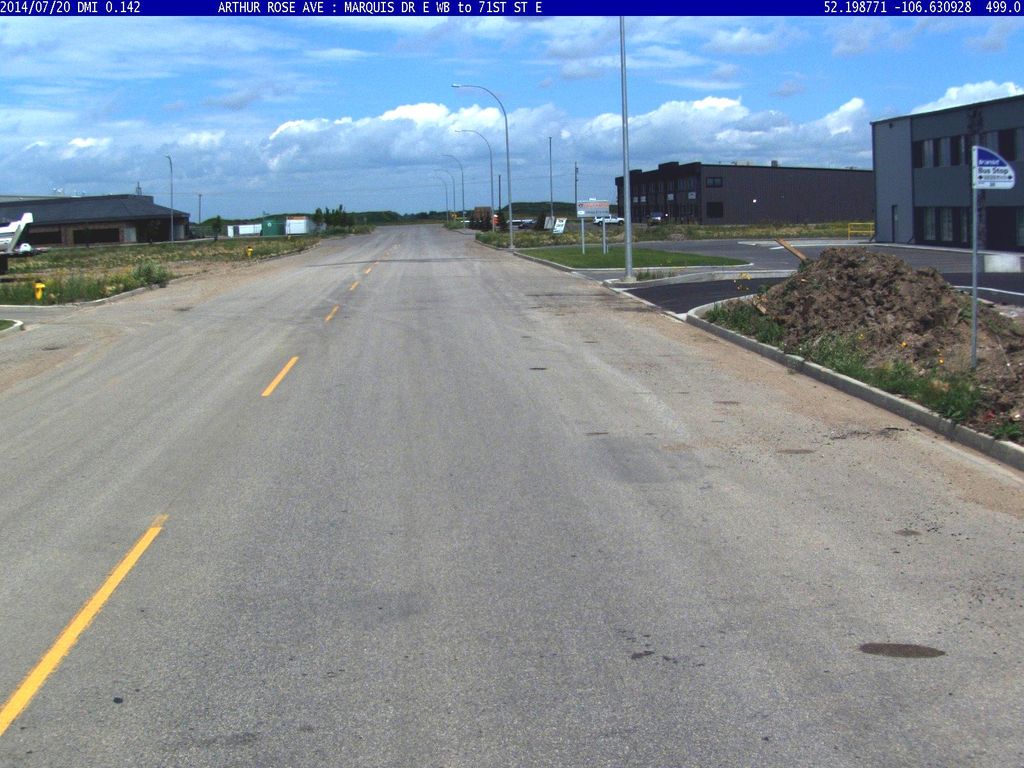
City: saskatoon